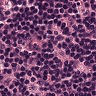
Metastatic tissue present: no